Field crop: maize
Growth stage: 2
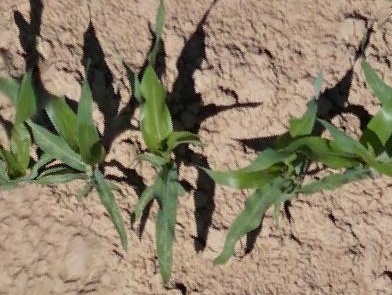
Species: maize